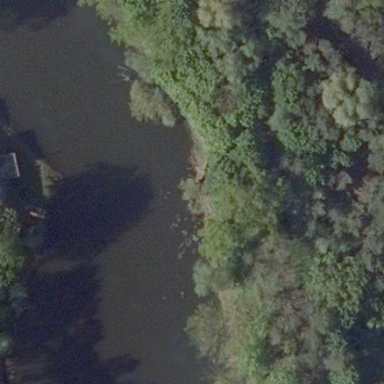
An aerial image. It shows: Pond with natural water.